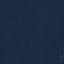
Label: SeaLake